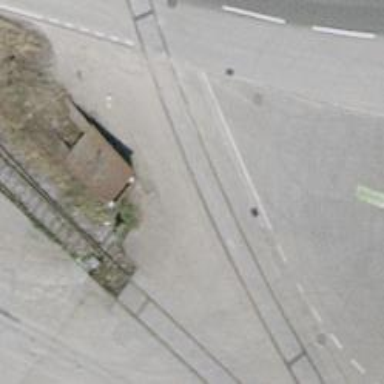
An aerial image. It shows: Railway spur service.